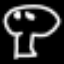
Label: mushroom